Field crop: maize
Growth stage: 2
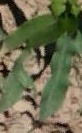
Species: maize